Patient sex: M
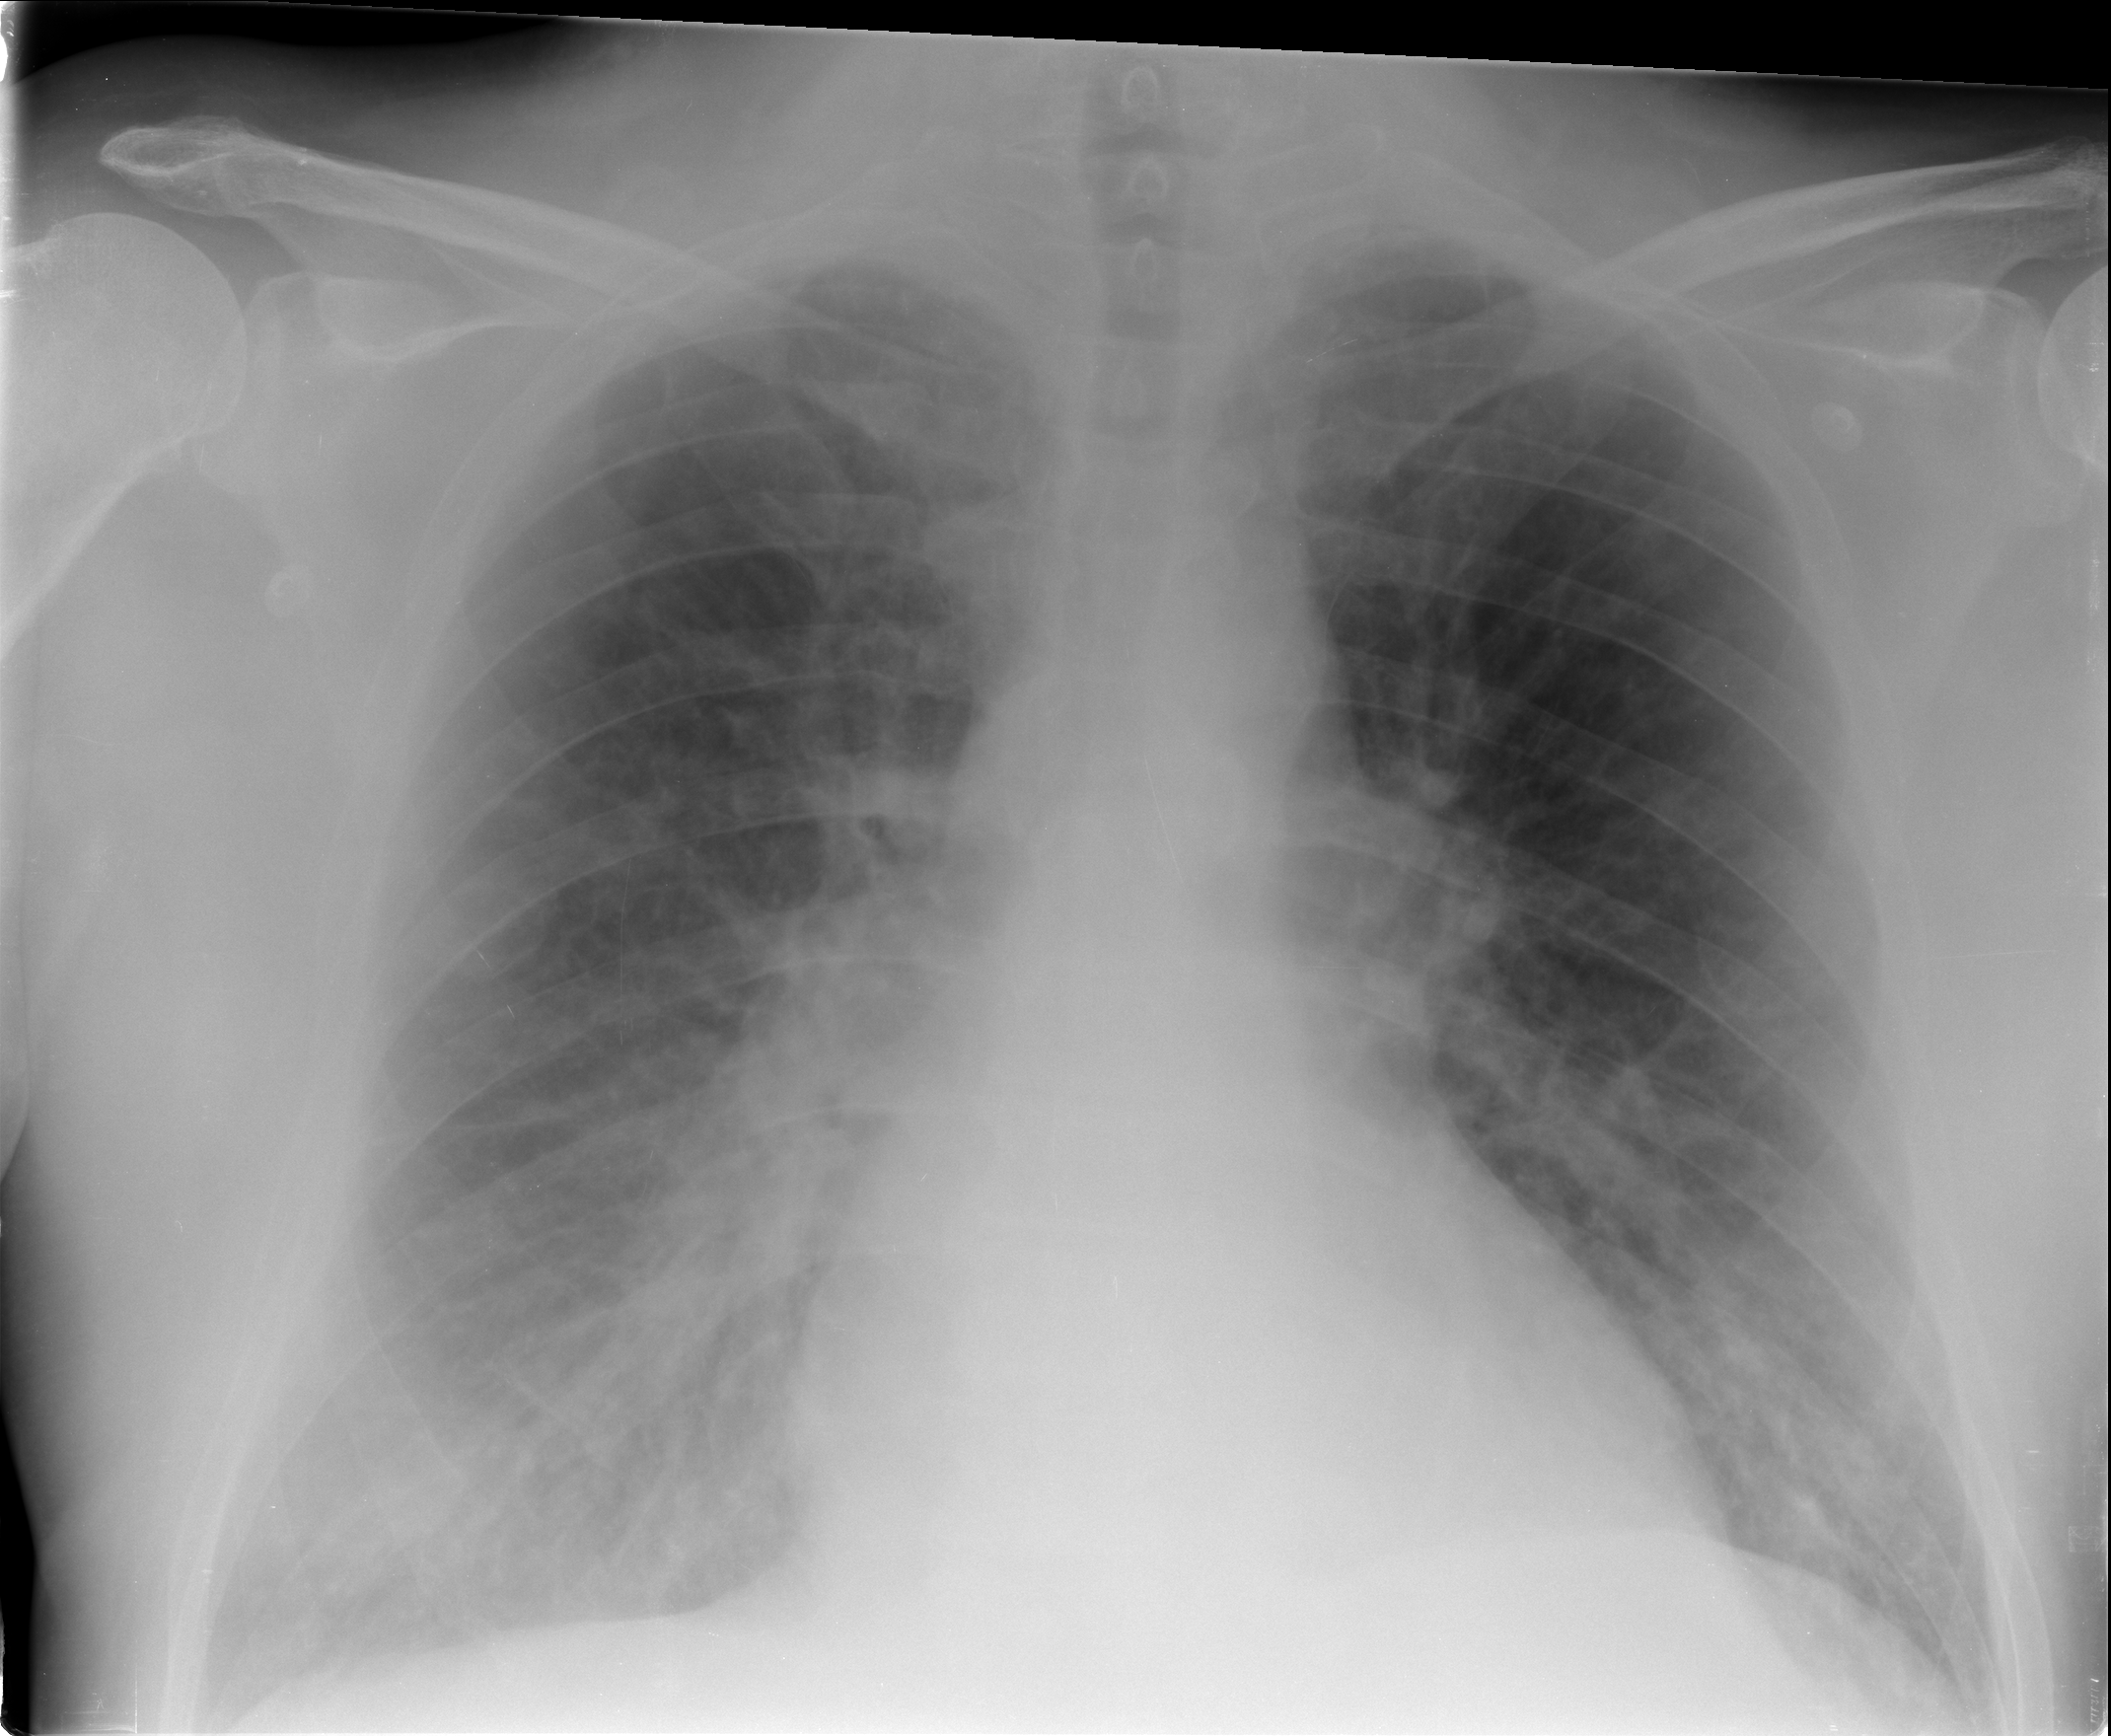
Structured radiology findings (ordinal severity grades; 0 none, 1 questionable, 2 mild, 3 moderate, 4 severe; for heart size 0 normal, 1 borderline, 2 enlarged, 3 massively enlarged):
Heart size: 2
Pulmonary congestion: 2
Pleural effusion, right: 1
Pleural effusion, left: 1
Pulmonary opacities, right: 2
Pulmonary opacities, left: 2
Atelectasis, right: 2
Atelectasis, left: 2